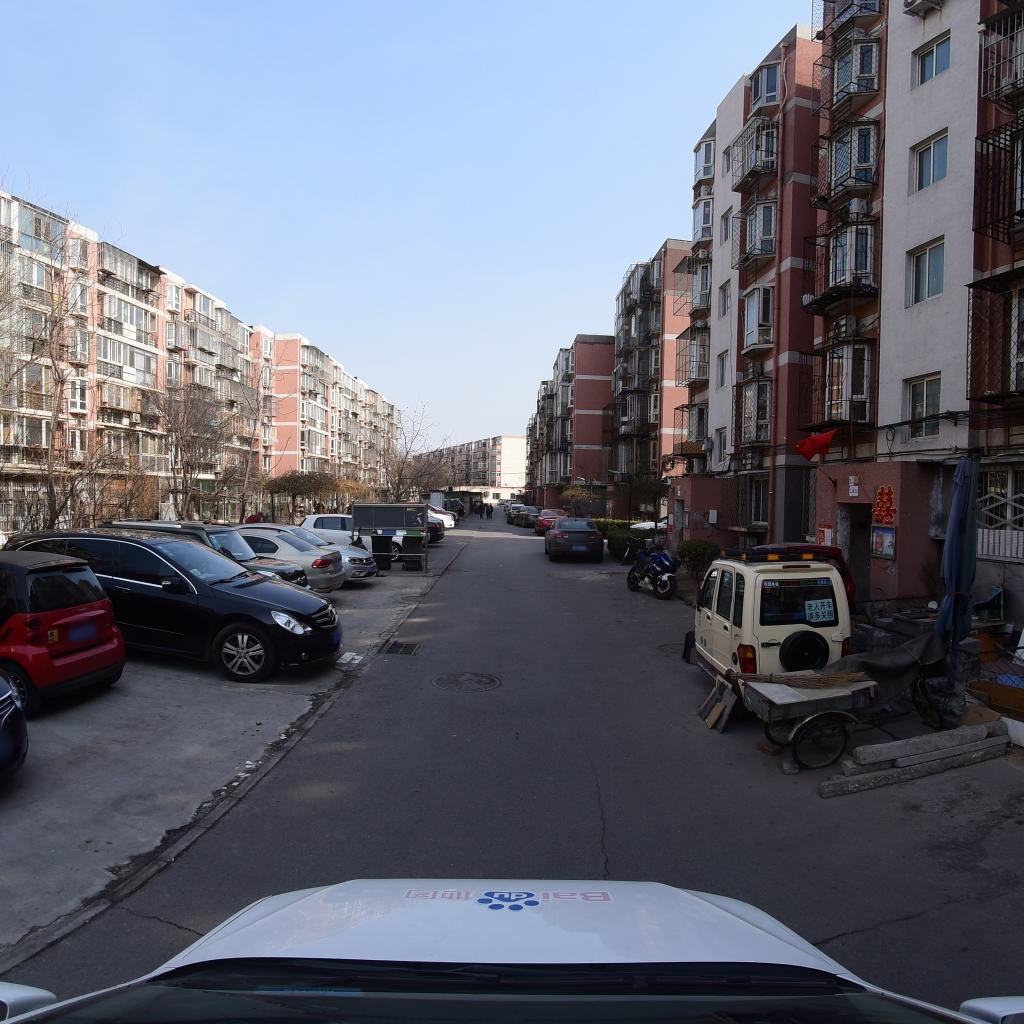
Region: Fengtai
Road damage annotations: longitudinal crack, transverse crack, transverse crack, manhole cover